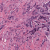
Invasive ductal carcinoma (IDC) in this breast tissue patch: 1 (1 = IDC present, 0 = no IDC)